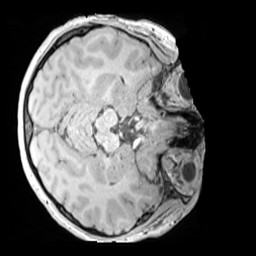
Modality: MP2RAGE
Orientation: axial
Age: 11
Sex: male
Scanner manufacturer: siemens
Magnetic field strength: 3 T
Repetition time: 4 s
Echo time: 0.00303 s